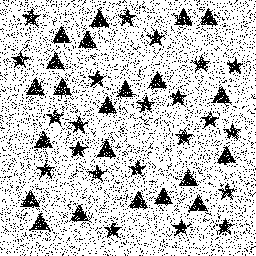
Squares: 0
Triangles: 22
Stars: 22
Total shapes: 44